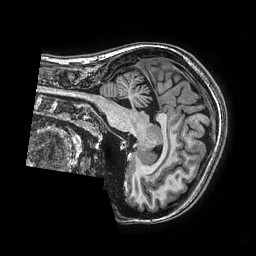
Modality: T1w
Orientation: sagittal
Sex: female
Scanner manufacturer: ge
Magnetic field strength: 3 T
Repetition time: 0.0077 s
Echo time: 0.003436 s